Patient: sex M, age 60
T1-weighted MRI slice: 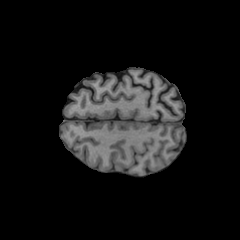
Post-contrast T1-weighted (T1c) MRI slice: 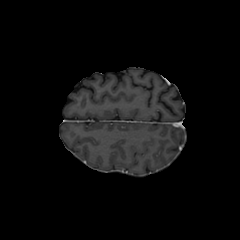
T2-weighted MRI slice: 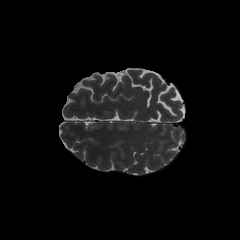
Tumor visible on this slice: no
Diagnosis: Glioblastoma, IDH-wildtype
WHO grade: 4